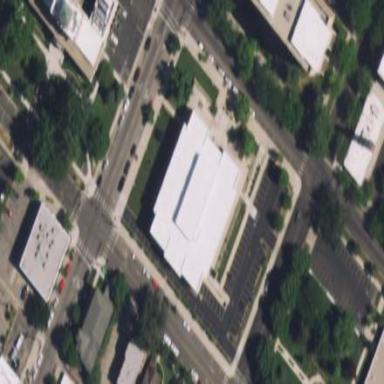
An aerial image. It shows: Public building that serves as courthouse.